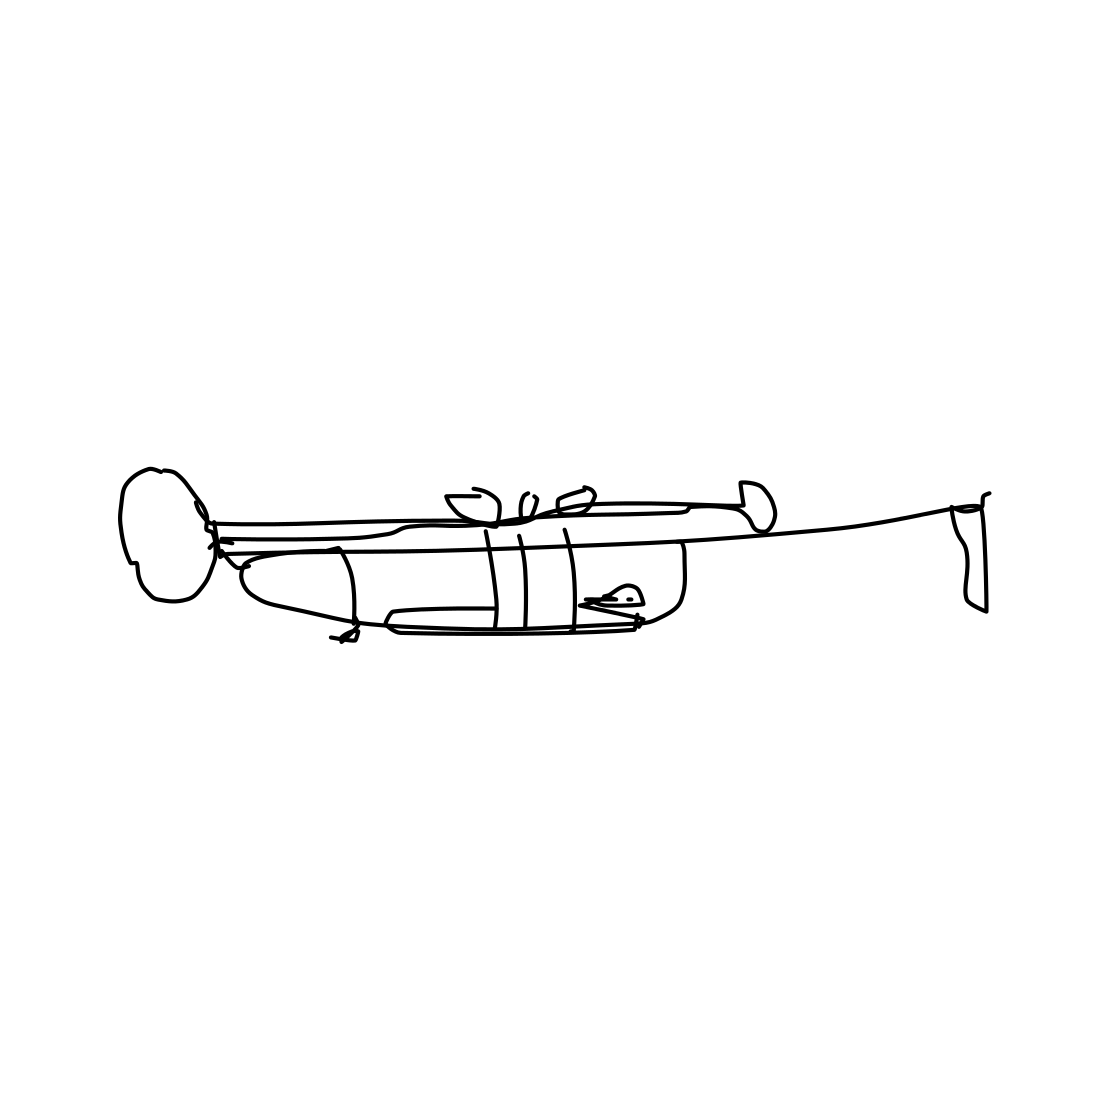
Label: trumpet